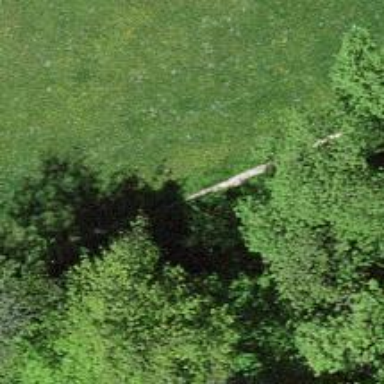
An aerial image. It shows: Path.